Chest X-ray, AP view. Patient: 44 years old, sex F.
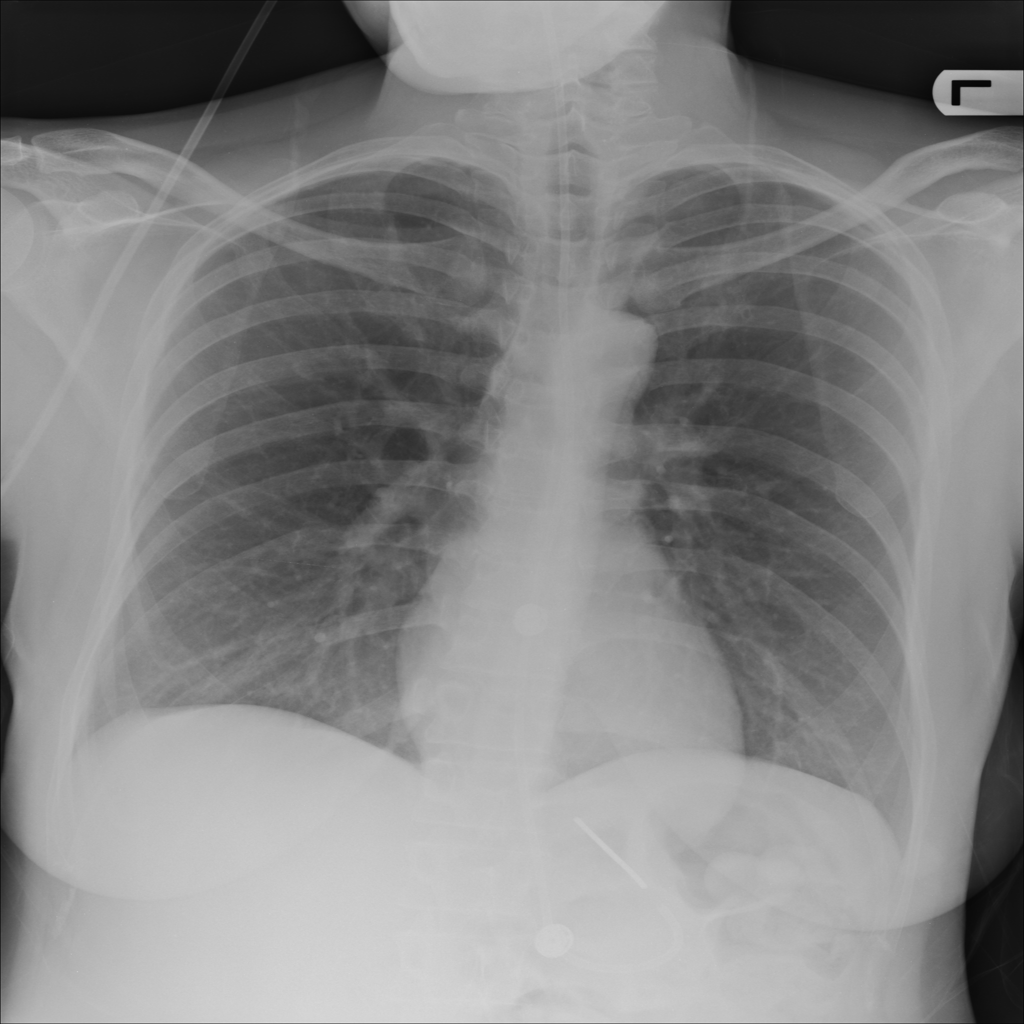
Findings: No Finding